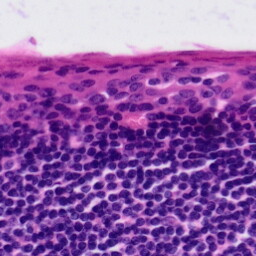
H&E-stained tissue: Tonsil